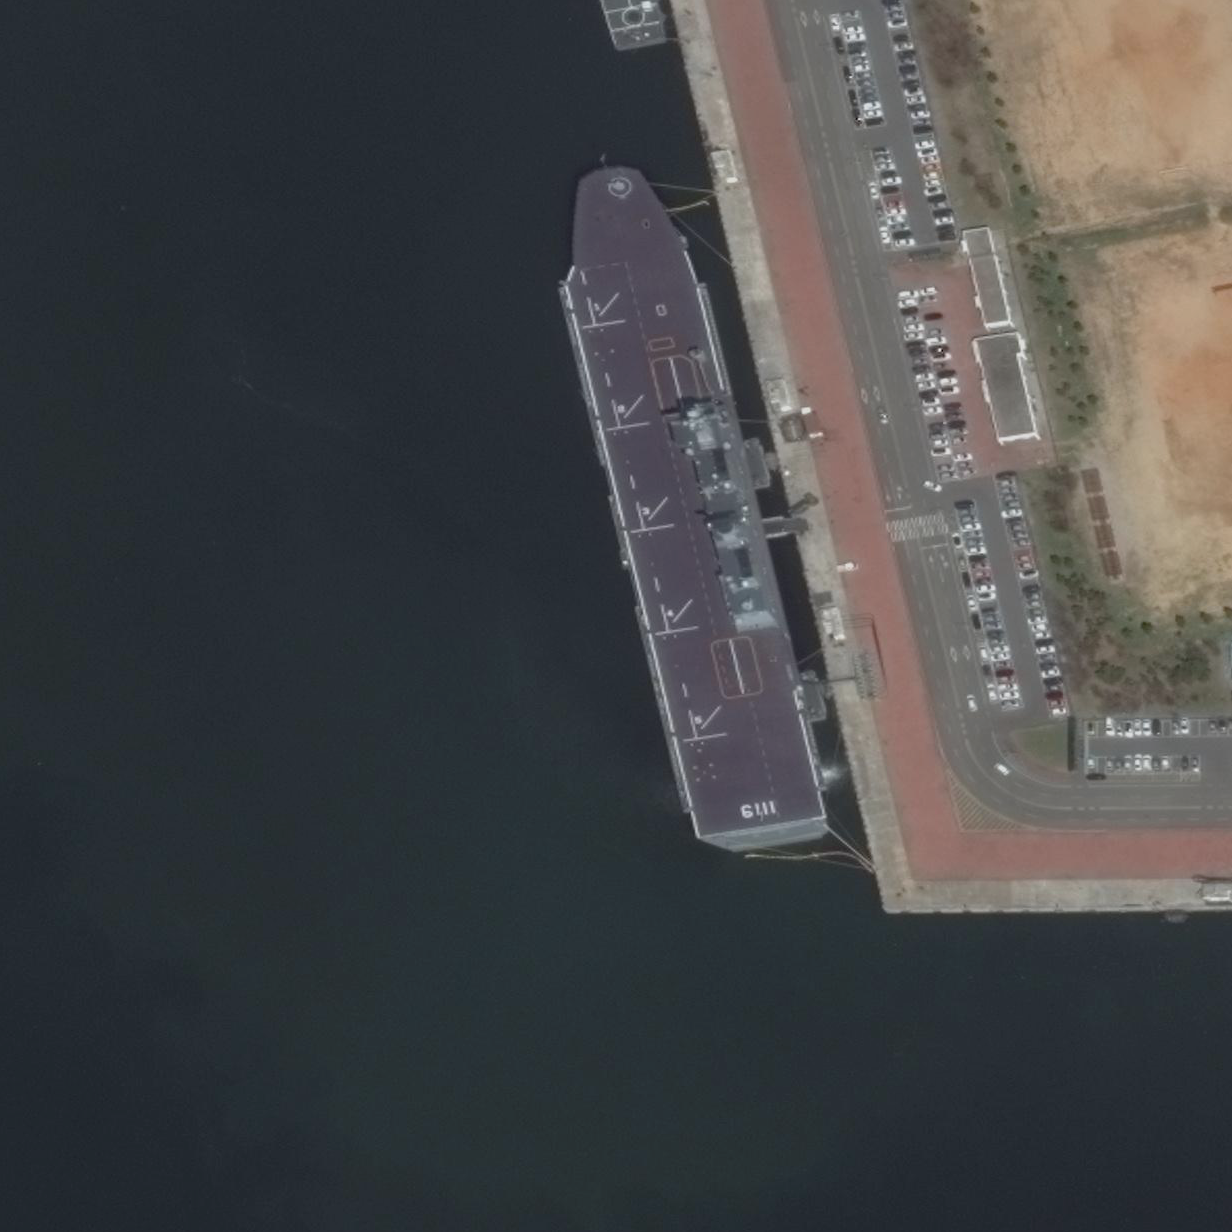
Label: assault